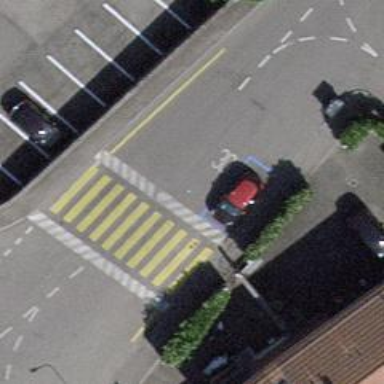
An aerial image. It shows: Marked crossing with zebra stripes on the road.